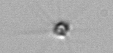
Label: Calciopappus